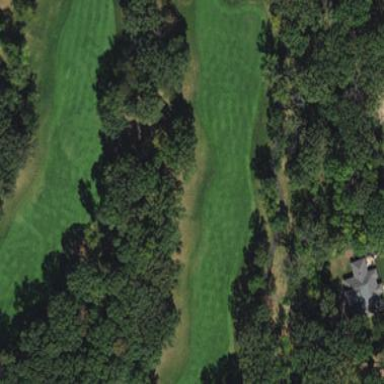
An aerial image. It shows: Grassy area designated as golf fairway.